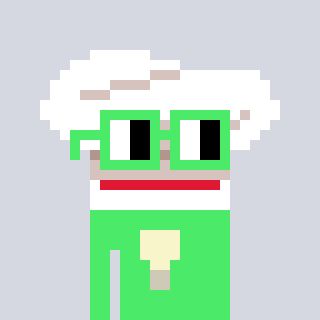
a pixel art character with square light green glasses, a chef hat-shaped head and a teal-colored body on a cool background